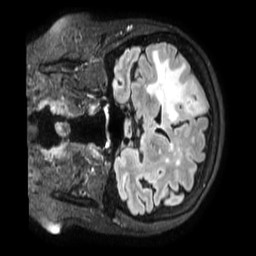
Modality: FLAIR
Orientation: coronal
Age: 58
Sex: female
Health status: ill
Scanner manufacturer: philips
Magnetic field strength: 3 T
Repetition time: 4.8 s
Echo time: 0.34 s